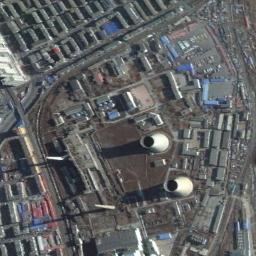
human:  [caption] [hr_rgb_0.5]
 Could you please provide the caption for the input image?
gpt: The thermal power station is on the bare land next to some buildings .

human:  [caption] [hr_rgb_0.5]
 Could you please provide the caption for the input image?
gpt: In the thermal power plant there are neatly planned factories, Roads, two cooling towers and two chimneys .

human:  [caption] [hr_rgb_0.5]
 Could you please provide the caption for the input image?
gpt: There are many buildings of different shapes next to the thermal power station .

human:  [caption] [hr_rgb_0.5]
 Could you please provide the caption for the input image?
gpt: Behind a row of houses, there are three thermal power stations that are blowing smoke .

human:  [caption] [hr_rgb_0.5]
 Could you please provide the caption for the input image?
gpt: There are many buildings and two chimneys on the thermal power station .